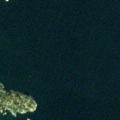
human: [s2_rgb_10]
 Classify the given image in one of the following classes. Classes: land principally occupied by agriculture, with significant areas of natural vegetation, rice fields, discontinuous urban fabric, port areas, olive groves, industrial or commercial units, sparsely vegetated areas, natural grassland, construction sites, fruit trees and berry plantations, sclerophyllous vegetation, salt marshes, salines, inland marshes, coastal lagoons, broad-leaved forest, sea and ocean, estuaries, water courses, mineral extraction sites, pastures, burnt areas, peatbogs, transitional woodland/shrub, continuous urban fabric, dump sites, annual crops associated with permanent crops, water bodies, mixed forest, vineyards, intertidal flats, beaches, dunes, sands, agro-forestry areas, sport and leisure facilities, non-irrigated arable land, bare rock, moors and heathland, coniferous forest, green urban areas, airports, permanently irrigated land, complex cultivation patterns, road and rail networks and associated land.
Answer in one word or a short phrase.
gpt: broad-leaved forest, sea and ocean